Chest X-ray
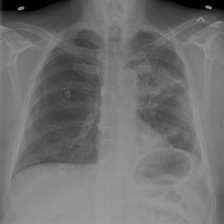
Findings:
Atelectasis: negative
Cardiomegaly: negative
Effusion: negative
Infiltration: negative
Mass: negative
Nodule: negative
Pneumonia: negative
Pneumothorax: negative
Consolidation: negative
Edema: negative
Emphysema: negative
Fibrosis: negative
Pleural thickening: negative
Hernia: negative